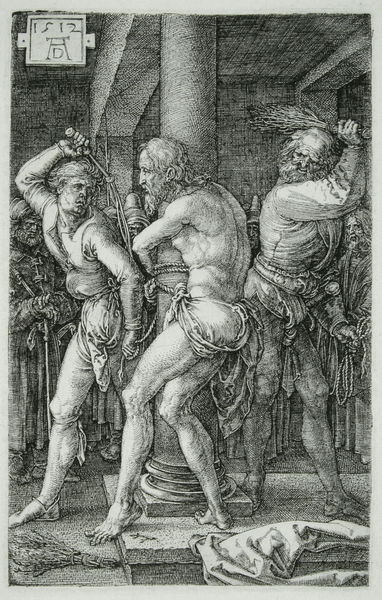
Titel: Kupferstich-Passion, 6 - Die Geißelung
Künstler: Albrecht Dürer
Standort: viele Standorte
Institution: Seriendruck
Schlagwörter: dunkel, fuß, kopf, körper, lendenschurz, mann, nackt, nackter, schatten, umhang, weiß, menschen, äste, grau, hell, holz, licht, männer, nacht, nase, raum, rücken, schwarz, skizze, säule, zeichnung, blick, gürtel, haus, tuch, bart, hemd, hose, richter, arm, augen, falten, rahmen, sockel, stein, trauer, signatur, boden, gewand, haare, strick, adel, decke, personen, blatt, locken, stock, beine, bein, füße, hintern, papier, haltung, stab, zuschauer, leine, reisig, grafik, linien, angst, tafel, muskeln, inschrift, datum, balken, stufe, laken, nackte, podest, ad, knie, schenkel, wade, zehen, jahreszahl, bad, schild, tusche, gewölbe, scheune, parallel, seil, knechte, zeh, druck, druckgrafik, schraffur, radierung, stich, seite, fliesen, schlag, schläge, strafe, peitsche, volk, bleistift, tinte, maserung, sandale, kerker, rasiert, christus, jesus, leid, muskel, schmerz, gefangene, wams, wut, märtyrer, basis, dürer, kupferstich, turban, ausholen, keule, schlagen, schaft, rute, christi, gebälk, fessel, sehne, graphit, peitschen, toskanisch, albrecht dürer, sehnen, prügel, stricke, folter, marter, gefesselt, würdenträger, angebunden, kreuzweg, züchtigen, geisselung, geiselung, auspeitschen, geissel, büsser, prügelei, bestrafung, albrecht dürrer, folterknecht, geiseln, züchtigung, martersäule, ruten, eingeng, hans baldung grien, tadel, toscanisch, verhör, peitsch, türkisches bad, 1512, #peitsche, schlagen rute